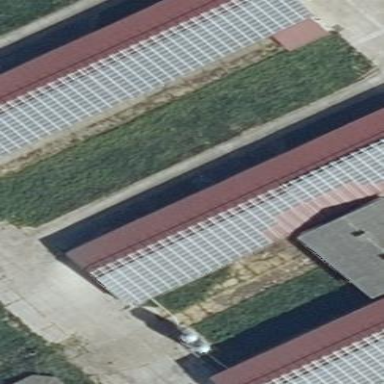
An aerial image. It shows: Small solar photovoltaic panel generator inside building.